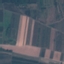
Land use / land cover class: PermanentCrop